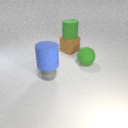
large green rubber sphere to the right of large brown rubber cube